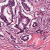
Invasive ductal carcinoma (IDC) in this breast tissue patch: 1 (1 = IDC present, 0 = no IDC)